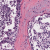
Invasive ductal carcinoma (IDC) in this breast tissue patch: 0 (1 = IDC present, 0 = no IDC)